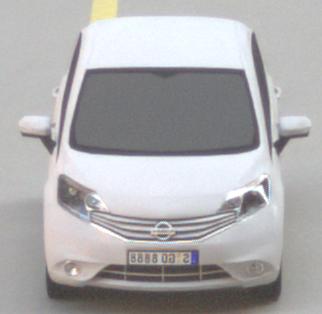
Make: Nissan
Model: Note 1.2
Detailed model: Note (E12) (10/13 - 12/16)
Model produced from: 2013/10
Model produced until: 2015/09
Doors: 5
Color: white
Road condition: dry road
Daytime: morning or afternoon
Contrast: medium contrast